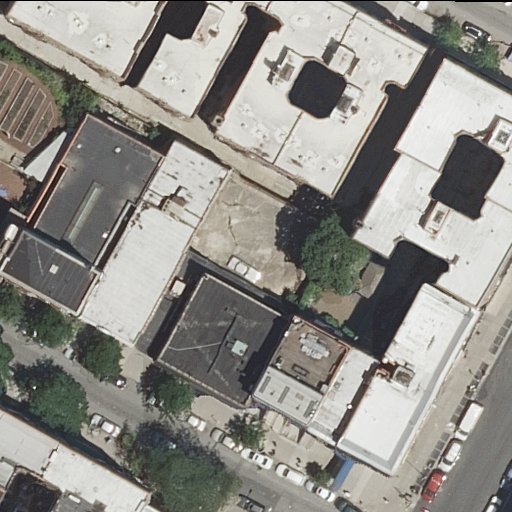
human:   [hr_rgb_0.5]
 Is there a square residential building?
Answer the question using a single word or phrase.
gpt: no

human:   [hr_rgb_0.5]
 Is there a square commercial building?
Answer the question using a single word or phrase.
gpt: no

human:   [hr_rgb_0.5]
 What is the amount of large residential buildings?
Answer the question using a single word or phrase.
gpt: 3

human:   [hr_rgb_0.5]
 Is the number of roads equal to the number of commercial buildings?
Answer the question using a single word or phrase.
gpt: no

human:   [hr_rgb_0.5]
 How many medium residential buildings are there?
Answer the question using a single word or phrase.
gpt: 13

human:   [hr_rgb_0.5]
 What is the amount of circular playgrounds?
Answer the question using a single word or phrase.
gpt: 0

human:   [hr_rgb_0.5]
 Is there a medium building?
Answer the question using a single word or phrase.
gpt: yes

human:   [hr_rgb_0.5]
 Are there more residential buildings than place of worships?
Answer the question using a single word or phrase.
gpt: yes

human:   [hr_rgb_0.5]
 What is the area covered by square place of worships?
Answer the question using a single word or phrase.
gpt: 0m2

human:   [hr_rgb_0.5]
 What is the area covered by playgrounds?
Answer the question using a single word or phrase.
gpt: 42m2

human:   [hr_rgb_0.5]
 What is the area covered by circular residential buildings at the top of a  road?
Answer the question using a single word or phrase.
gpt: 0m2

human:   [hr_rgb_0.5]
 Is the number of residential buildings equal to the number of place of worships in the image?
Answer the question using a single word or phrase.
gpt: no

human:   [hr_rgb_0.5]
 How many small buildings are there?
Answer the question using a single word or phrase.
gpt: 2

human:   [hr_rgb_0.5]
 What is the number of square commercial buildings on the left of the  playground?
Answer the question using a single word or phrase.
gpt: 0

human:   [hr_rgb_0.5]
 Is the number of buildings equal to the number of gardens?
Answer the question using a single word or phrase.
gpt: no

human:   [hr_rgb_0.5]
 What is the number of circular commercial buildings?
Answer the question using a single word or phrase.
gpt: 0

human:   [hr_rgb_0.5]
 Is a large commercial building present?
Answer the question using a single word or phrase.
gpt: no

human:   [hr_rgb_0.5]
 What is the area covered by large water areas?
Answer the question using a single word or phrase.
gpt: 0m2

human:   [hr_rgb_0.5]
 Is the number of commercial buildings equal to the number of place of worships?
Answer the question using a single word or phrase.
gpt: no

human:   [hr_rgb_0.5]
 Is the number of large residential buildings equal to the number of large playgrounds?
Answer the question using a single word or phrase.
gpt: no

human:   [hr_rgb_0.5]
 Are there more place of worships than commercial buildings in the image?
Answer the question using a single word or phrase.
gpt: yes

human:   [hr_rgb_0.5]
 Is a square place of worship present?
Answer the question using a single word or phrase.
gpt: no

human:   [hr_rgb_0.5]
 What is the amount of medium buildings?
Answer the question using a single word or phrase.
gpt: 13

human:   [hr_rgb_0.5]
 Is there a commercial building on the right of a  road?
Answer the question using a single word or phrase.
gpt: no

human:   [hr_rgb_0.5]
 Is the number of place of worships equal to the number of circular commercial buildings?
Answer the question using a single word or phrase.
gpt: no

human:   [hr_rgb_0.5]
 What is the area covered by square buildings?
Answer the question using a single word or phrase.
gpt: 0m2

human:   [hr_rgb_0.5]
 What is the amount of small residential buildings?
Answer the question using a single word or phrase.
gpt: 1

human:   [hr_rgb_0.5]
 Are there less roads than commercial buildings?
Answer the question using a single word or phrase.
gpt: no

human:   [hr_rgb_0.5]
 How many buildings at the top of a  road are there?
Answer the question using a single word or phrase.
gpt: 14

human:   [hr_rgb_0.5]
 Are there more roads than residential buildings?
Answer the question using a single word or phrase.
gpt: no

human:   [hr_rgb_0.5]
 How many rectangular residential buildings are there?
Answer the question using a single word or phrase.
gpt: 7

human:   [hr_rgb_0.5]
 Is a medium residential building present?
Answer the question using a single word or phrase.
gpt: yes

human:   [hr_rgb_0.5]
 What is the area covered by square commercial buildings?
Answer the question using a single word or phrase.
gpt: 0m2

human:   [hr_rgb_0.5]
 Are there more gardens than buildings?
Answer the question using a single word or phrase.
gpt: no

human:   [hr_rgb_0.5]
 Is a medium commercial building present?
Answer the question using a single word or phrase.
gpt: no

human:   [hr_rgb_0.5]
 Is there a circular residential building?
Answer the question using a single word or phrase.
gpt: no